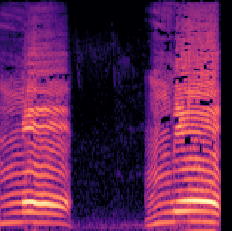
Sound class: Cow